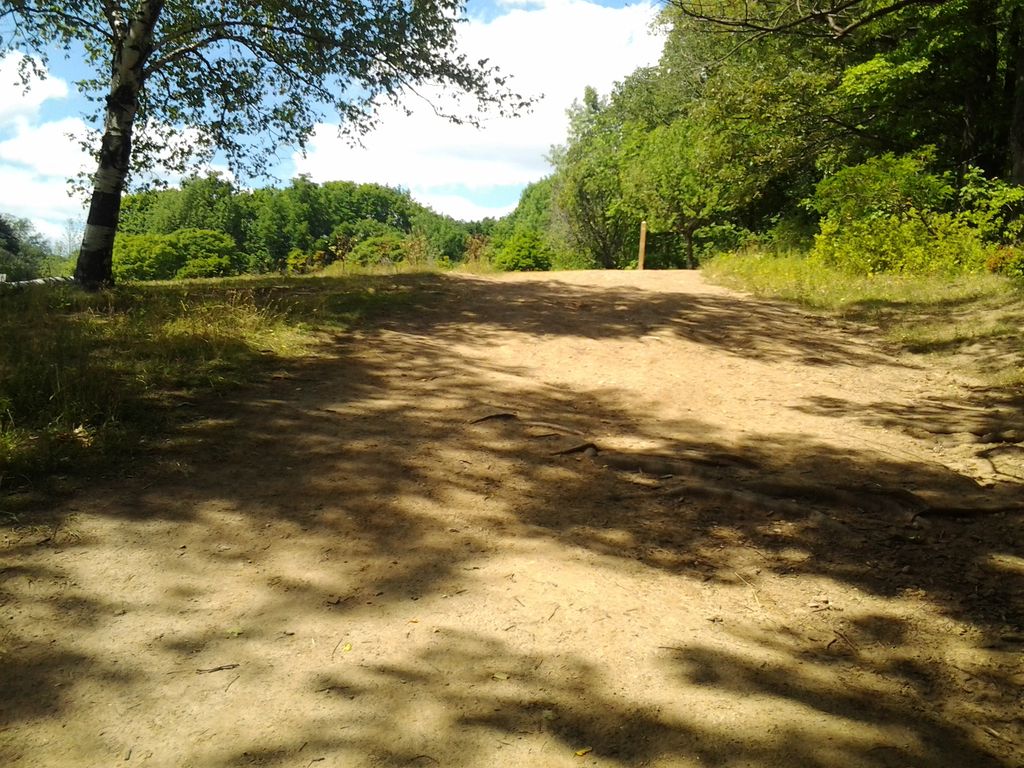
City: hamilton